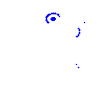
Particle: electron